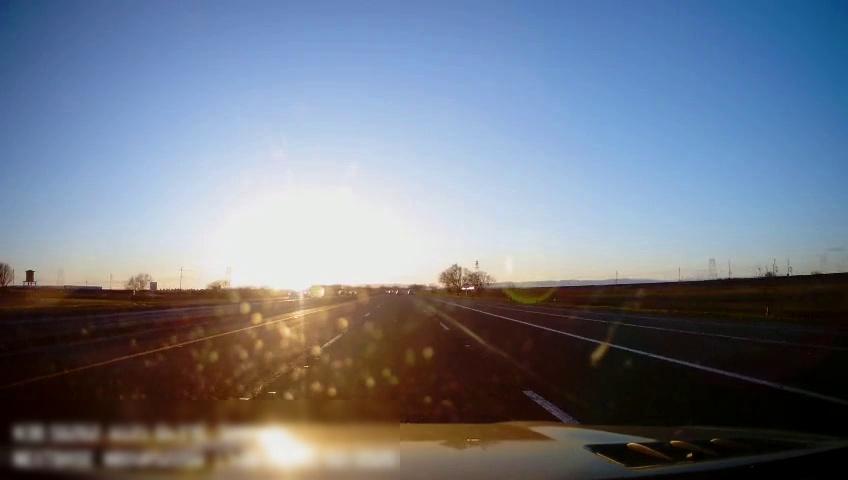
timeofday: Day
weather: Sunny
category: Drivable Space
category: Drivable Space
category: Lanes | Alternate Lane
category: Lanes | Current Lane
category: Lanes | Current Lane
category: Lanes | Alternate Lane
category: Lanes | Alternate Lane
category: Lanes | Alternate Lane